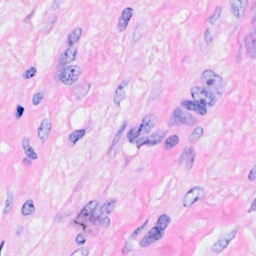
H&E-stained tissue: Breast